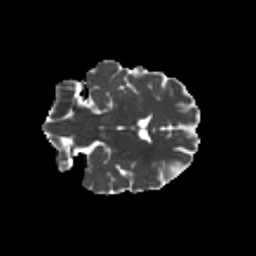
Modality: MD
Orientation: coronal
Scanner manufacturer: siemens
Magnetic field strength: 3 T
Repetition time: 9.2 s
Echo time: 0.084 s